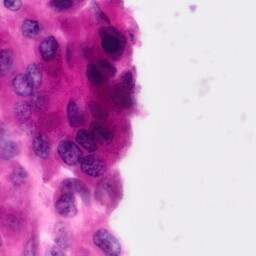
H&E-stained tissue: Pancreatic